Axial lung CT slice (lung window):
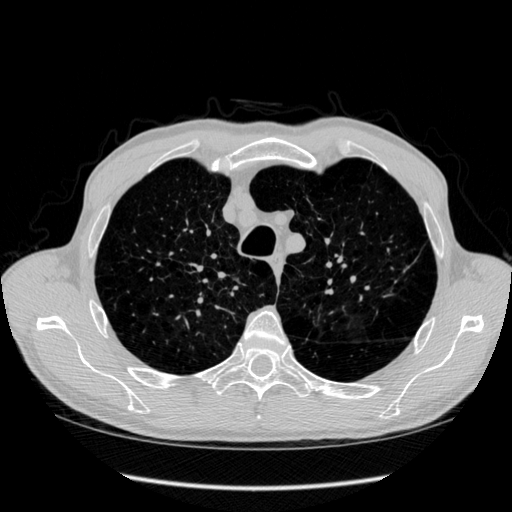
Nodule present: no